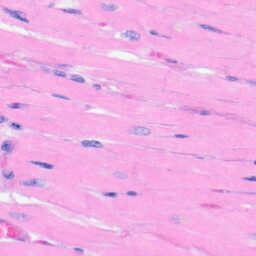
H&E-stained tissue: Heart